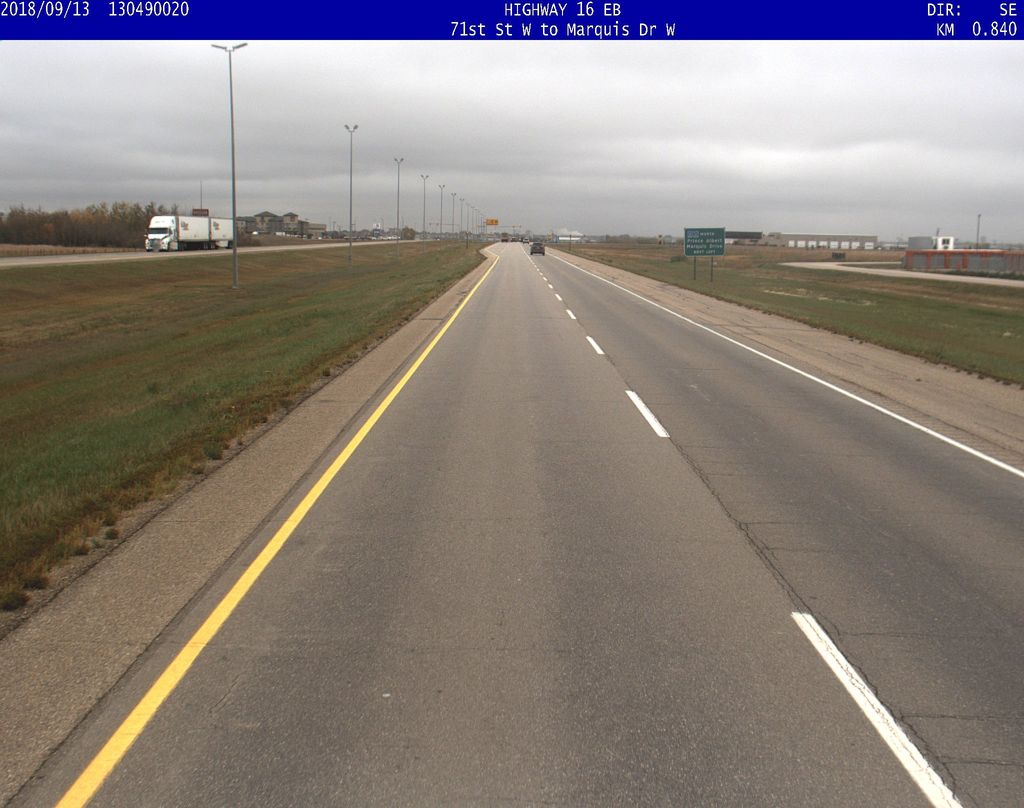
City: saskatoon